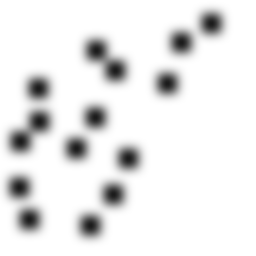
Squares: 15
Triangles: 0
Stars: 0
Total shapes: 15